Question: when I startup tomcat , open a Jsp page with
'new java.util.date()'
at the beginning , date is correct ,like it
'date : Fri Mar 29 19:06:07 GMT 2013'
soon it changed to another value without timezone .
'date : Fri Mar 29 11:06:07 GMT 2013'
My server is linux centos6.4 , tomcat version is 7 ,jdk1.6 ,and server clock config is:

I modified my tomcat catalina.sh , add user zone :
'JAVA_OPTS="$JAVA_OPTS $LOGGING_MANAGER -Duser.timezone=GMT+08"'
I doubt maybe my application has some bug , but what bugs can make 'date' changes. I spent hours in this question and not resolved. any help will be greately appreciate.
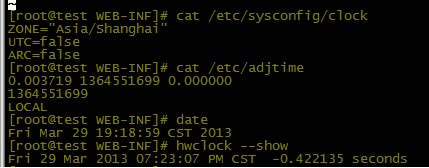
Answer: Java's Calendar classes have ways of managing time zones.
'''
Calendar calendar = Calendar.getInstance();
calendar.setTimeZone(TimeZone.getDefault());
String monthString = calendar.getDisplayName(Calendar.MONTH, Calendar.LONG, Locale.US);
'''
There's also the 'DateFormat' class to help you get a complete date string out of the calendar.